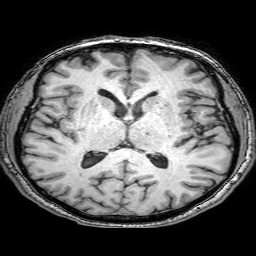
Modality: T1w
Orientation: coronal
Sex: male
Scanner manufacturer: philips
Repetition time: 0.00833 s
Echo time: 0.00385 s